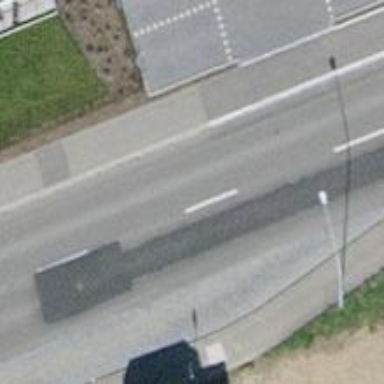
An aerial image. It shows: Public transport stop position.